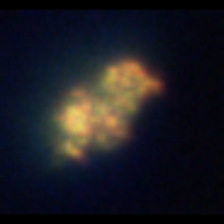
Taxon: Unknown_detritus
Group: Unknown